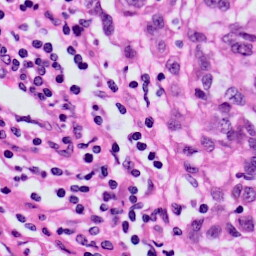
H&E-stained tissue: Skin